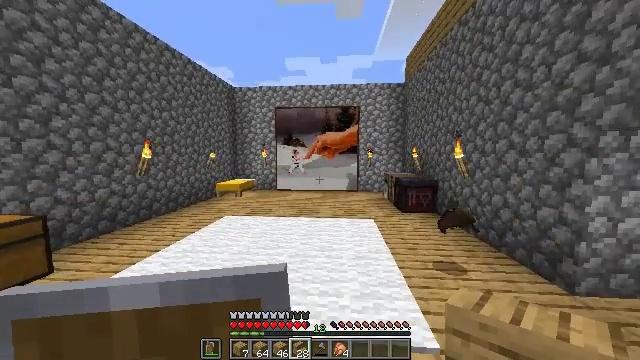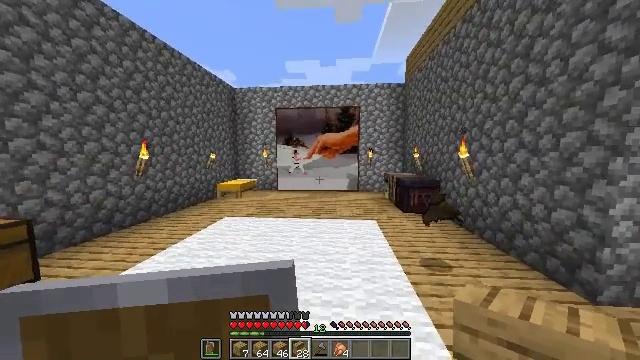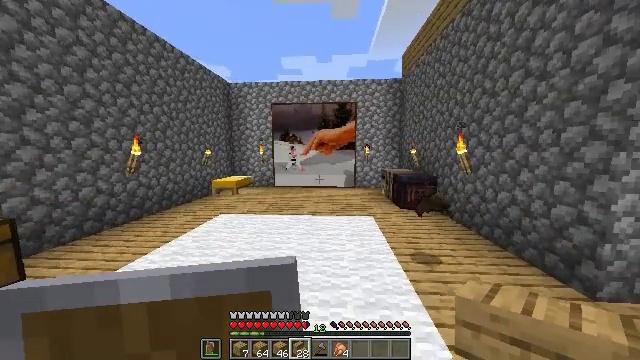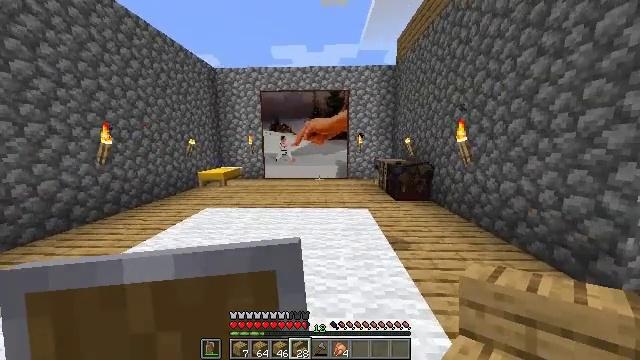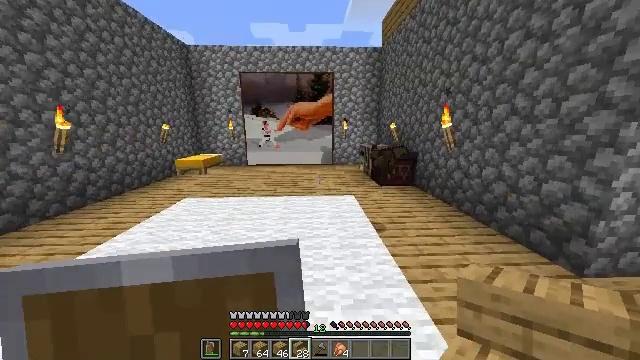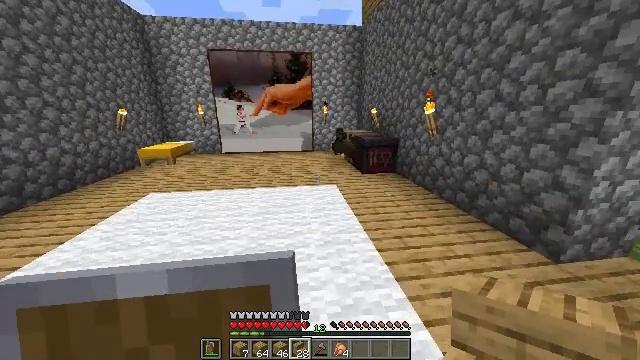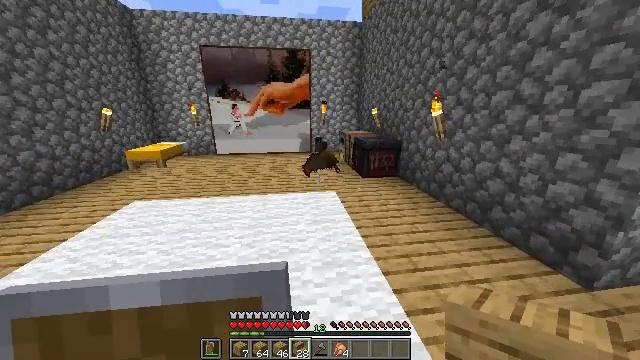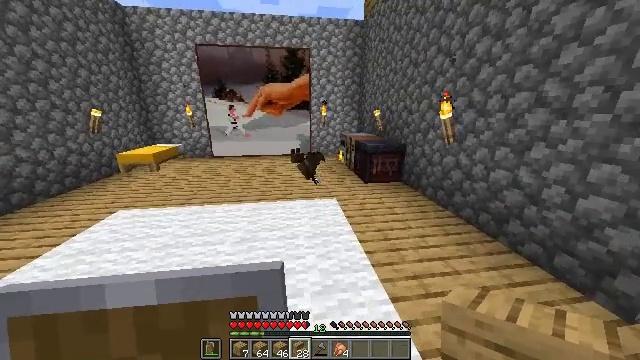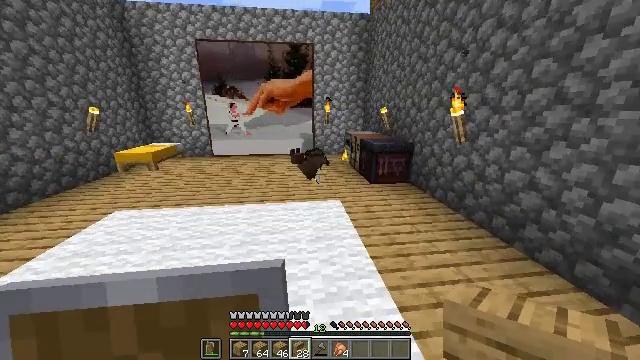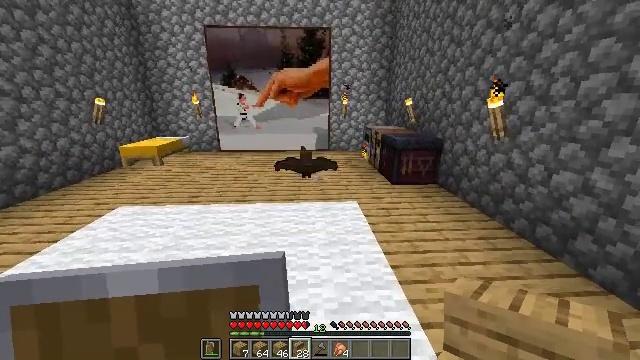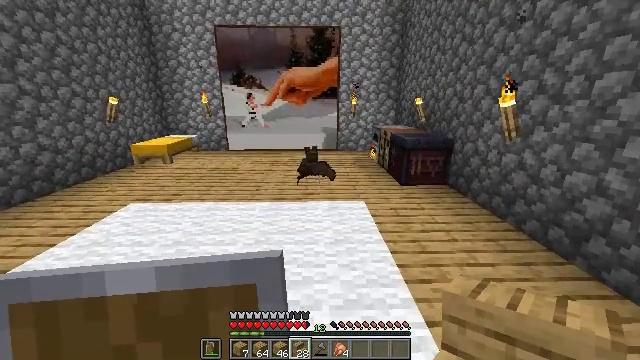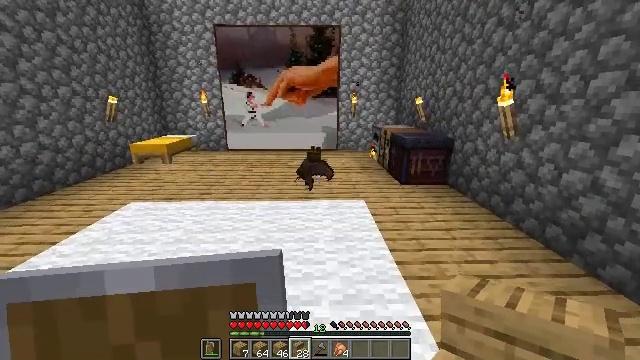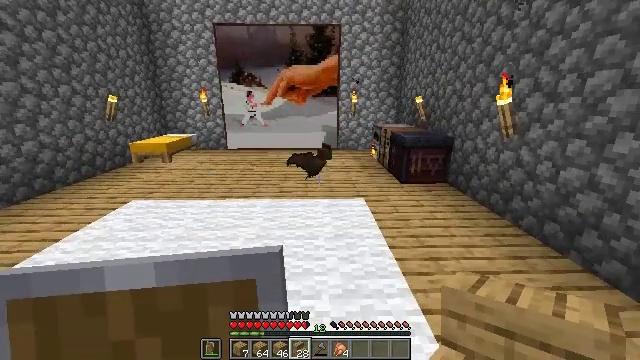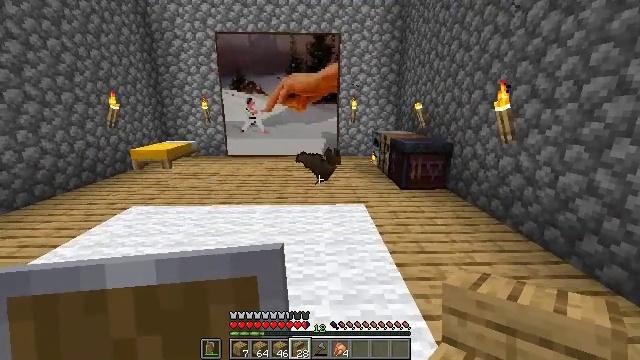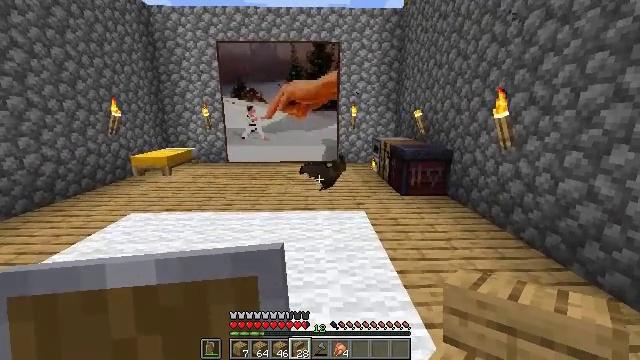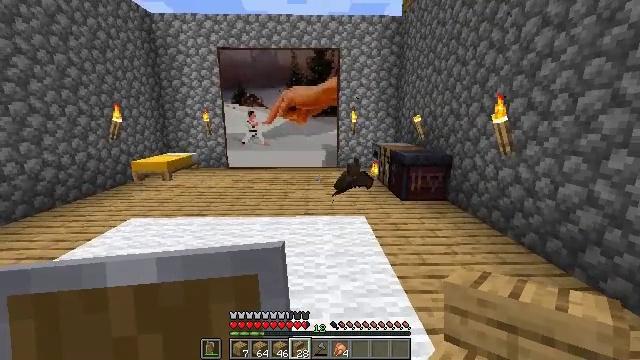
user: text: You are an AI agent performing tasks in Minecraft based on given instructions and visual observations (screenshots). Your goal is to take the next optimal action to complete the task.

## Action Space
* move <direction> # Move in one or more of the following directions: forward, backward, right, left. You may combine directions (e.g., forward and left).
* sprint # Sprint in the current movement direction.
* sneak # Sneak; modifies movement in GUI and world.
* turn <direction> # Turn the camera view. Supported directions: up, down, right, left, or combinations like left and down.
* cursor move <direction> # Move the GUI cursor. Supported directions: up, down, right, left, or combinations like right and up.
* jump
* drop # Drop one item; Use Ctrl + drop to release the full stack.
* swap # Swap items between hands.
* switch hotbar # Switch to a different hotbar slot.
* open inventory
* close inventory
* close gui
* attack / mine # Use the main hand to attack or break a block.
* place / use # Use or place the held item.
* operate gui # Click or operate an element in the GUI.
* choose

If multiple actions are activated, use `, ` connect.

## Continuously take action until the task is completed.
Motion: motion action
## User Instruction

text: Kill the bat.
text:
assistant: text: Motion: move forward, sprint
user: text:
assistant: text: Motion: move forward, sprint, turn down
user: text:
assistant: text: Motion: move forward, sprint, turn right and down
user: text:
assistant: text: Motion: move forward, sprint, turn right and down
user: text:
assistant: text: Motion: move forward, sprint, turn right and down
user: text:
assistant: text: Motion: move forward
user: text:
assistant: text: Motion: no_op
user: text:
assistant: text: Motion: no_op
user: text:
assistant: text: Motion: move back, turn left
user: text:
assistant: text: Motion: move back, turn left
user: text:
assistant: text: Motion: no_op
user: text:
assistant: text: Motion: no_op
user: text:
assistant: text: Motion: turn up
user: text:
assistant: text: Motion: turn up
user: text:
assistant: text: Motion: turn up
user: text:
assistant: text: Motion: turn up
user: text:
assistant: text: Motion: no_op
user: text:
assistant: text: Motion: no_op
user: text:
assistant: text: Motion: no_op
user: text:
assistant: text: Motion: no_op
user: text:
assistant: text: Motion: open inventory
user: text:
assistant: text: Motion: open inventory
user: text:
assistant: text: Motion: open inventory
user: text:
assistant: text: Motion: cursor move right and down, open inventory
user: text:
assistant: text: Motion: cursor move right and down
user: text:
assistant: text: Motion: cursor move right and down
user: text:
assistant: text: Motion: cursor move right and down
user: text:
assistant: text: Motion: no_op
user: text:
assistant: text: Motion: cursor move down
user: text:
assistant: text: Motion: no_op